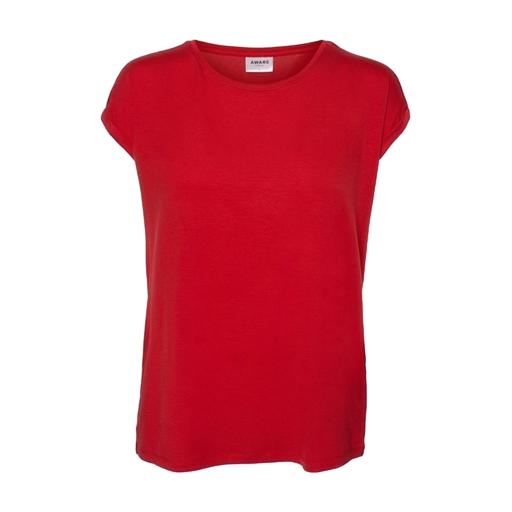
red scoop tee, red fluid tee, red sleeveless tee, white background